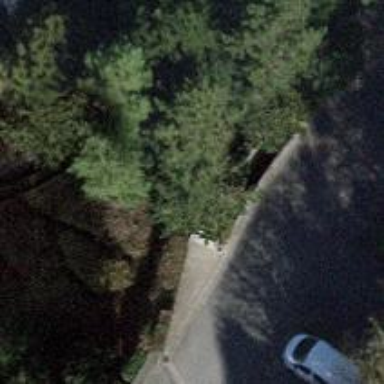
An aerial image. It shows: Set of steps on the road.